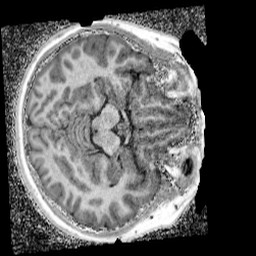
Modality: UNIT1_denoised
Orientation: axial
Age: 13
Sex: male
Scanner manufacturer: siemens
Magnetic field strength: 3 T
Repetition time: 4 s
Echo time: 0.00299 s